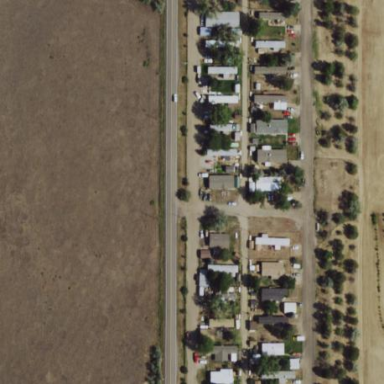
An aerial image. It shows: Residential area known as trailer park.